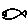
Label: fish